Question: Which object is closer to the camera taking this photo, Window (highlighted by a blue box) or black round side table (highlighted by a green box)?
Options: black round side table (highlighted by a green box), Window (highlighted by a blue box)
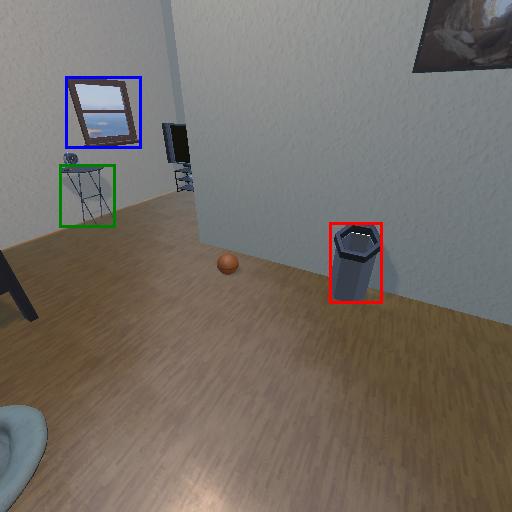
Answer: black round side table (highlighted by a green box)